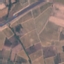
Label: PermanentCrop